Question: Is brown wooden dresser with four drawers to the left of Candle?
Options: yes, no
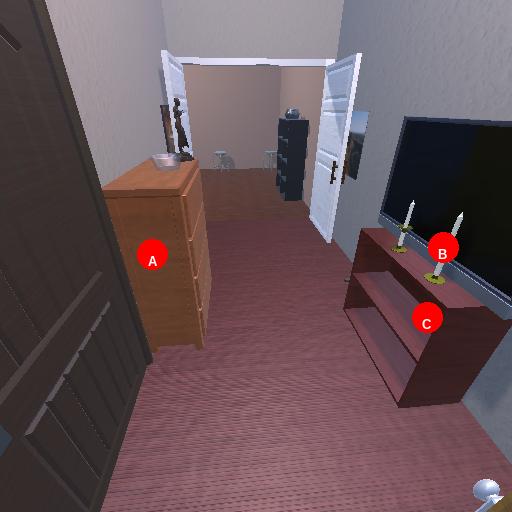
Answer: yes